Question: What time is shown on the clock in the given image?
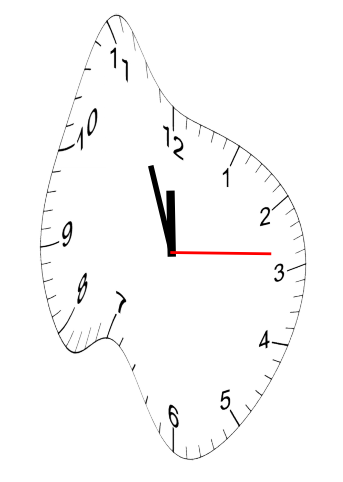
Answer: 11:56:14